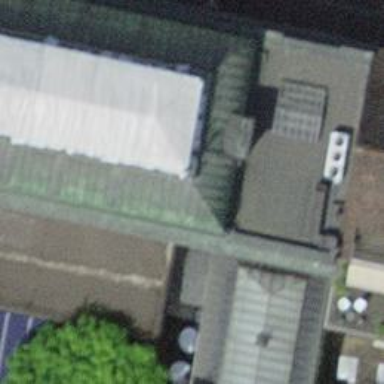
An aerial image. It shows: Museum.